Question: I have a datagrid and by default, you can click on the header of each column to reverse the sorting order. Is there a way to store a boolean to indicate that the sorting order was switched?
This is an image of when the header has been clicked and the down arrow indicates that the order has switched.

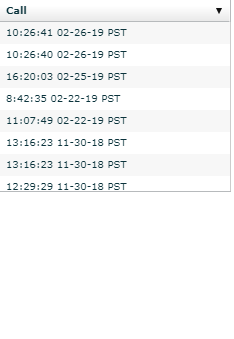
Answer: To detect when the user changes the sort, listen to the <URL>.